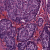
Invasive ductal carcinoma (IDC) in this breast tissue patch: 1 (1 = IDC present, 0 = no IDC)